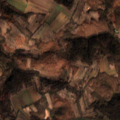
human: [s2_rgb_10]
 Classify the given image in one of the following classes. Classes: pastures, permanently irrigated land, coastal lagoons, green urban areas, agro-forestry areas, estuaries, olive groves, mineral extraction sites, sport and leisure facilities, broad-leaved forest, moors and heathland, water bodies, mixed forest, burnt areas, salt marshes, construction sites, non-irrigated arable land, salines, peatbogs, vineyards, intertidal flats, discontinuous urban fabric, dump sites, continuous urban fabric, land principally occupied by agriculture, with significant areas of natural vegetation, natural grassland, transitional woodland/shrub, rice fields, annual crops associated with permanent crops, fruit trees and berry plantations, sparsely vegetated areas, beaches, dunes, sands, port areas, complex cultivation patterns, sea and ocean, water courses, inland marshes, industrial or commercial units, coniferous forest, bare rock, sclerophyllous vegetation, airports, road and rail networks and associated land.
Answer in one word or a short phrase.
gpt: complex cultivation patterns, land principally occupied by agriculture, with significant areas of natural vegetation, broad-leaved forest